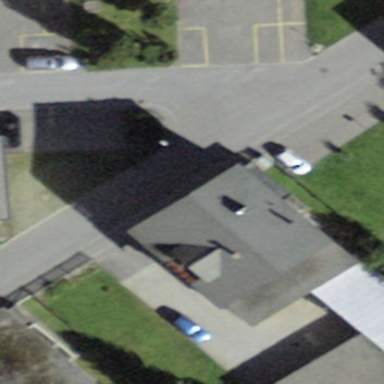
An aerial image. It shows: Flat-roofed building.